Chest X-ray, PA view. Patient: 48 years old, sex M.
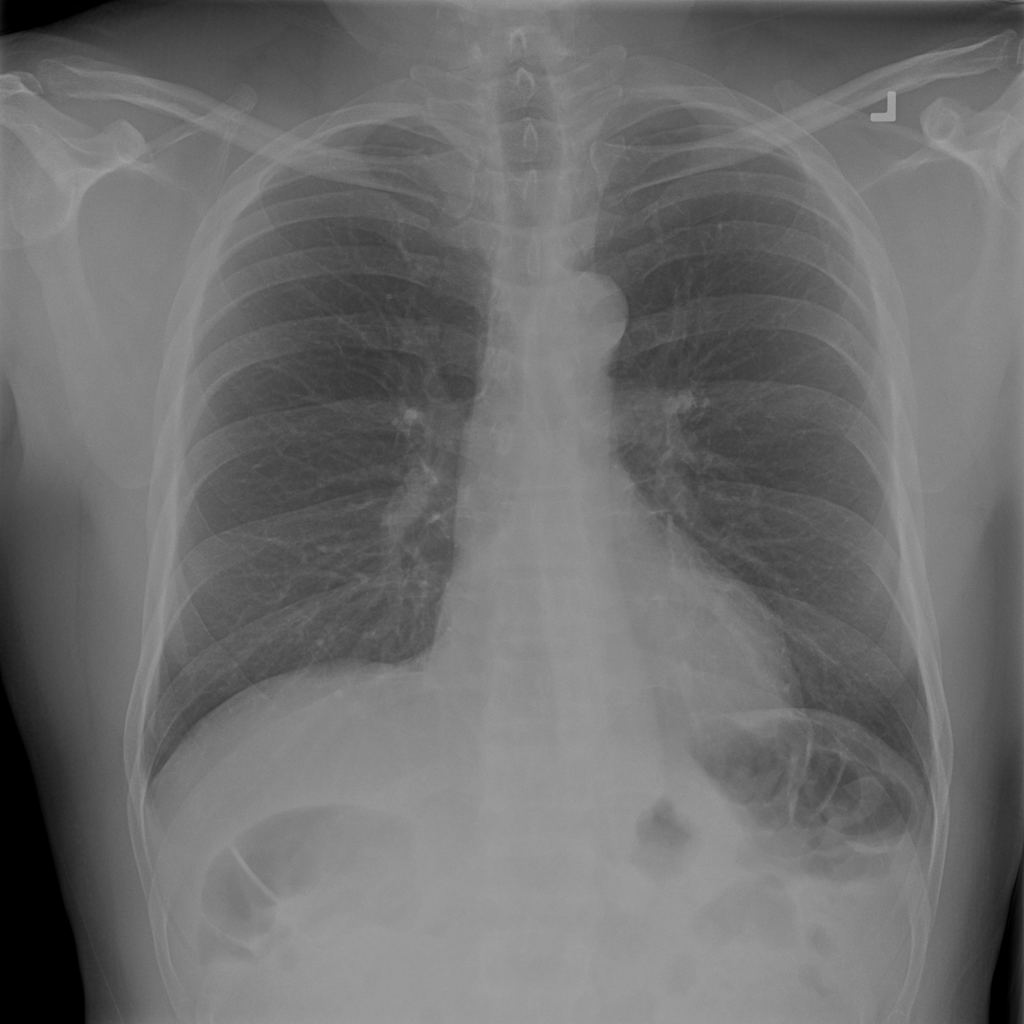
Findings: No Finding